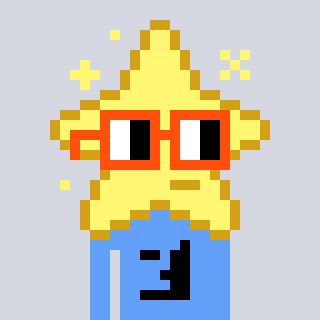
a pixel art character with square orange glasses, a star-shaped head and a blue-colored body on a cool background